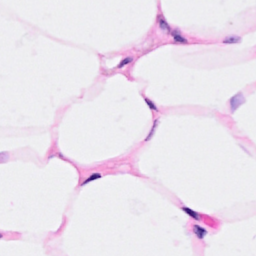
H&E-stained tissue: Breast